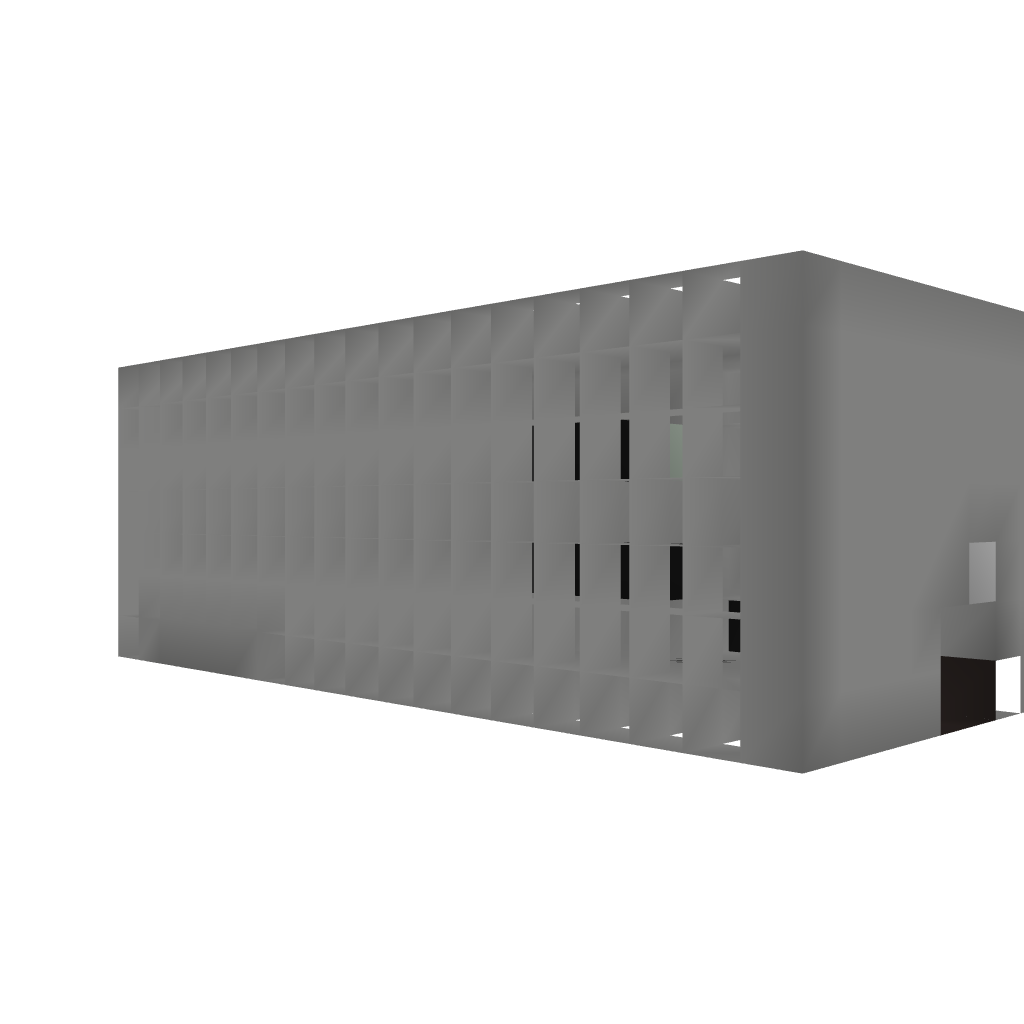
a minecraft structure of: Nether Wart Farm